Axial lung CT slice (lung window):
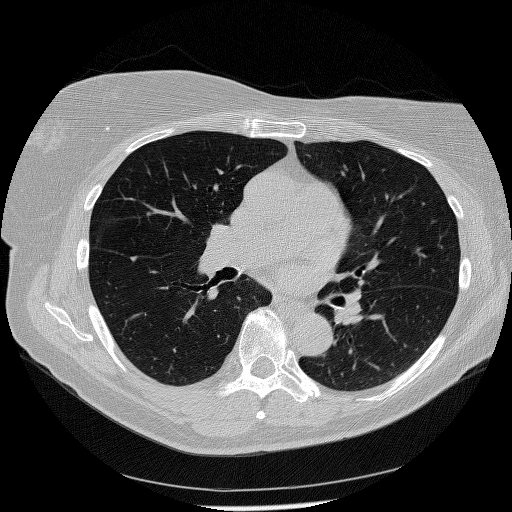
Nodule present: no